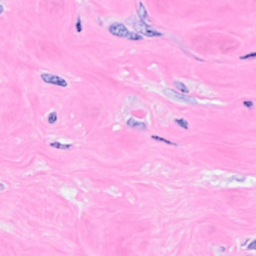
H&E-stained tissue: Breast